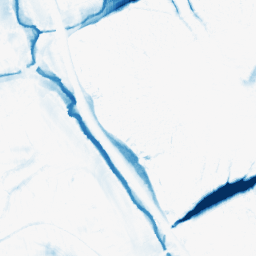
Category: morphological
Decomposition family: morphological_ellipse
Decomposition parameters: operation: closing
width: 30
height: 20
Upsampling method: bicubic
Upsampling parameters: scale: 4
Upsampling scale: 4